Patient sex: F
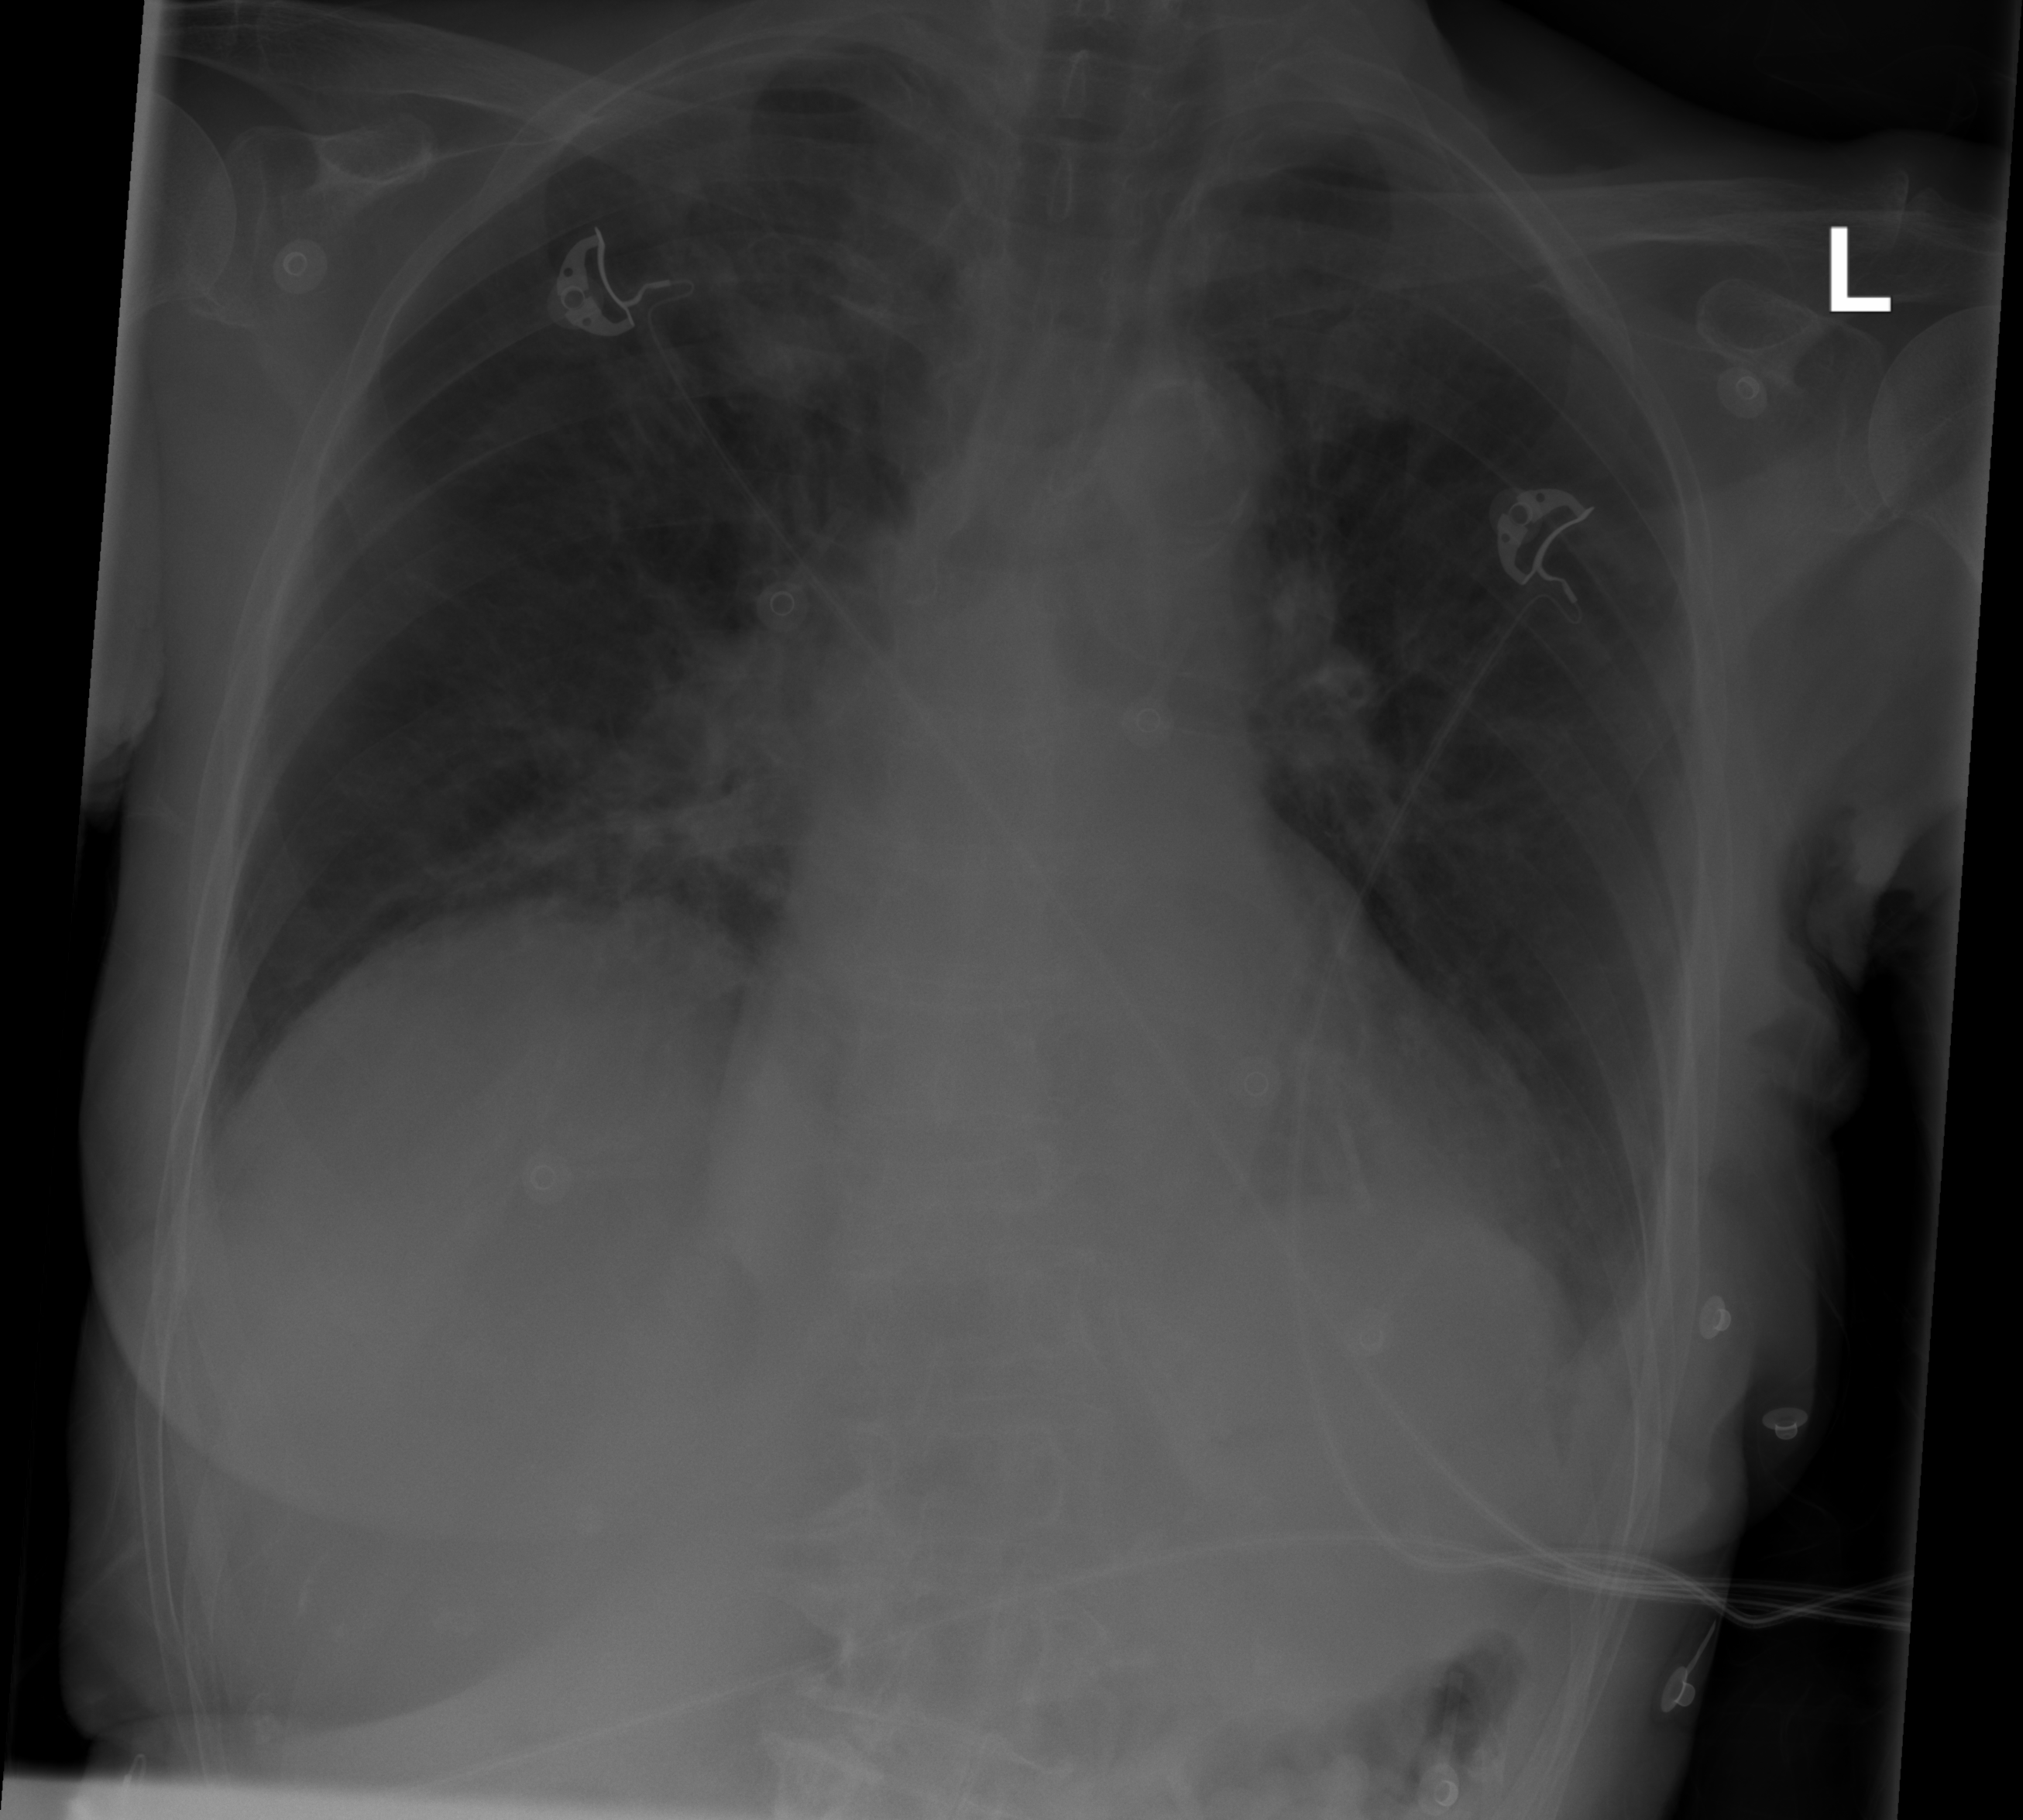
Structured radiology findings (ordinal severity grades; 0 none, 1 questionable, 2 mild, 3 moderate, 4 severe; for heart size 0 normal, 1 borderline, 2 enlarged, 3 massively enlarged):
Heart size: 2
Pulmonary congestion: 2
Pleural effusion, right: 0
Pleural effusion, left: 0
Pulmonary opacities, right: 2
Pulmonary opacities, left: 0
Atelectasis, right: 0
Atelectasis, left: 0